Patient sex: F
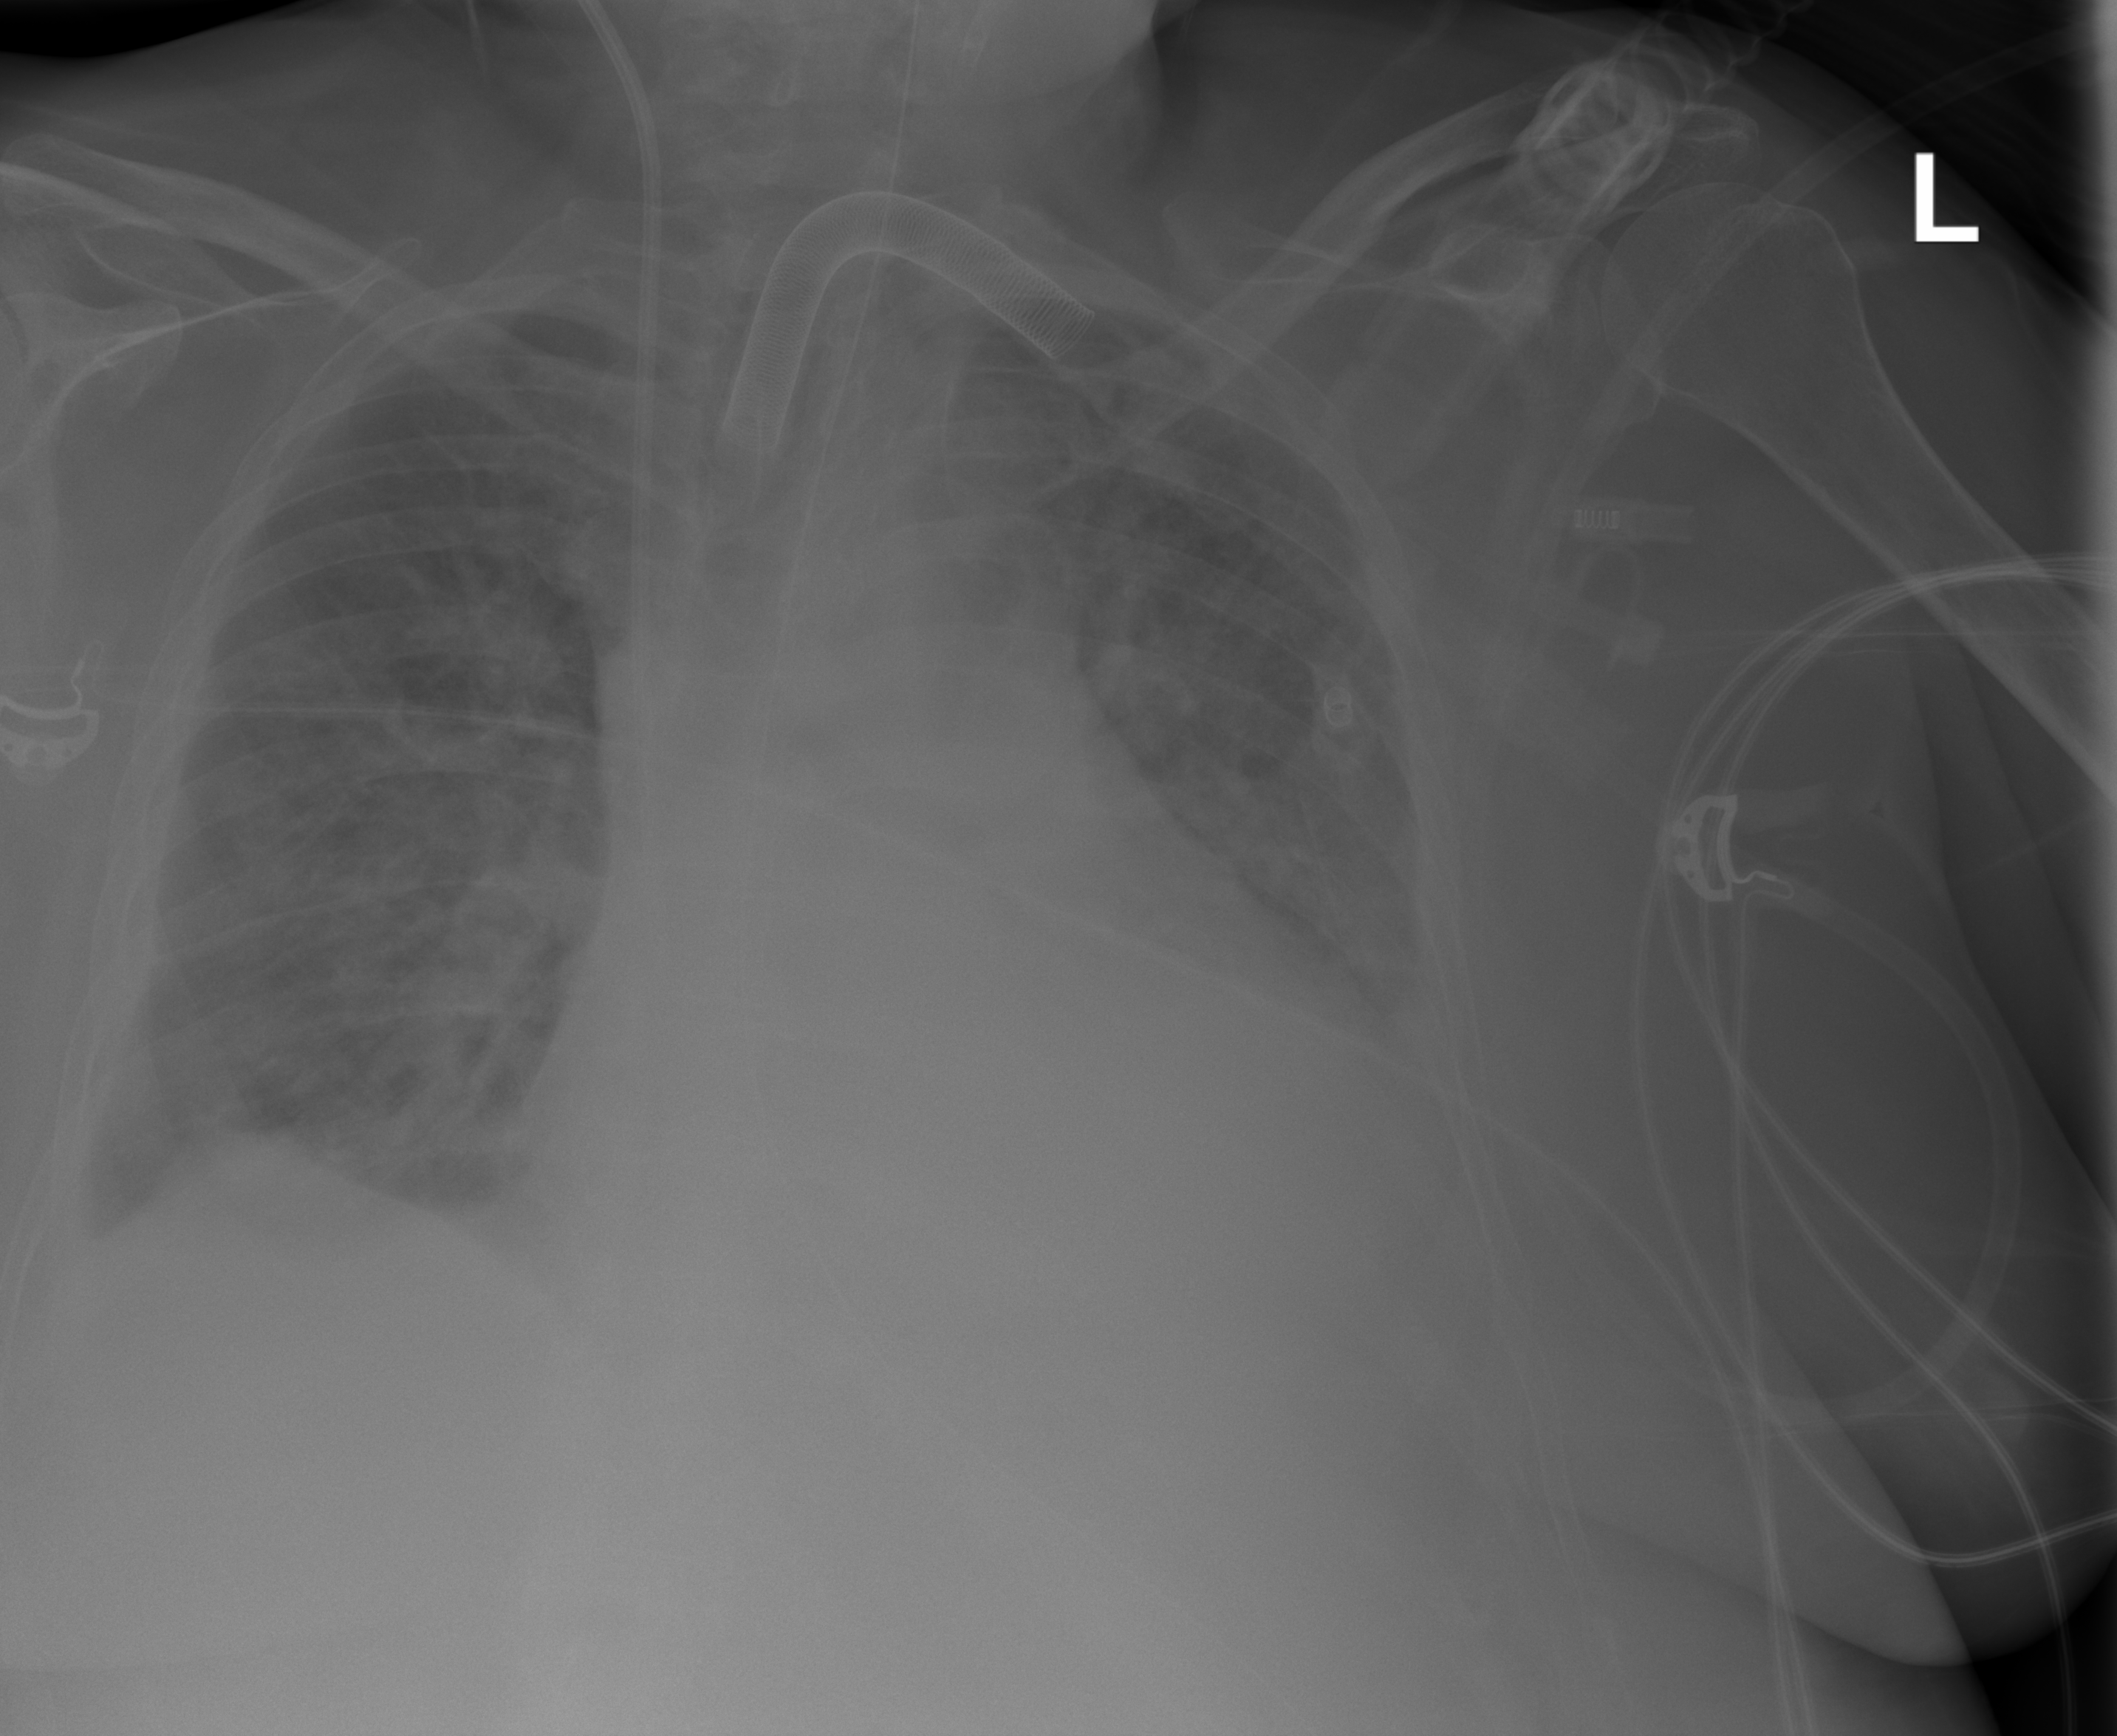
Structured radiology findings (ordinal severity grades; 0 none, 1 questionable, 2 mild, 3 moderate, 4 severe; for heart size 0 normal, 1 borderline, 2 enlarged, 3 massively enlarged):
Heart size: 2
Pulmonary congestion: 2
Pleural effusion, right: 2
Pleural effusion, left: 2
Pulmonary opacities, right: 3
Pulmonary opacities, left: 3
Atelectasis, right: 3
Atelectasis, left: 2